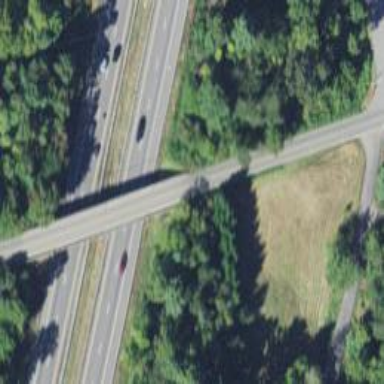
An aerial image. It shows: Tertiary road with bridge.